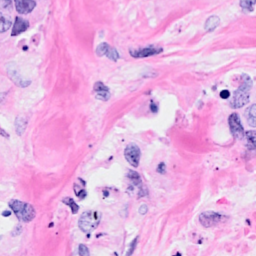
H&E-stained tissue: Breast